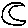
Label: moon